Question: What's the AI name?
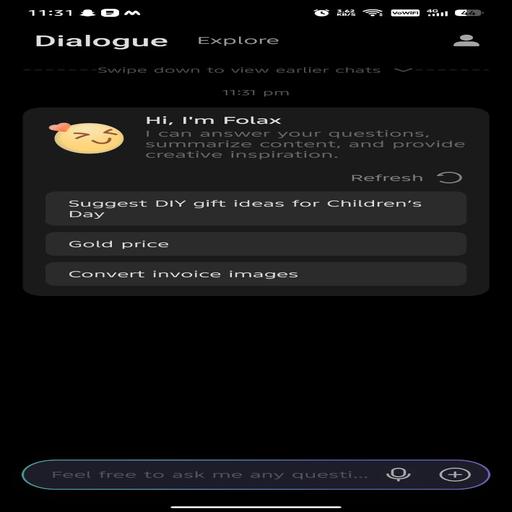
Answer: Folax